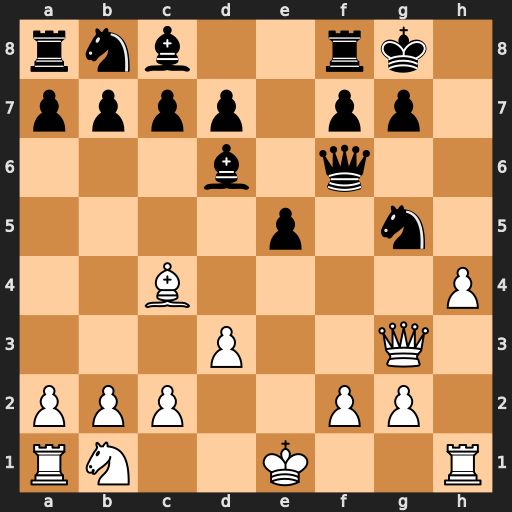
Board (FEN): rnb2rk1/pppp1pp1/3b1q2/4p1n1/2B4P/3P2Q1/PPP2PP1/RN2K2R
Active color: w
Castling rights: KQ
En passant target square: -
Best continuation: hxg5 Qf4 Qh3 Qc1+ Ke2 Qxh1 Qxh1